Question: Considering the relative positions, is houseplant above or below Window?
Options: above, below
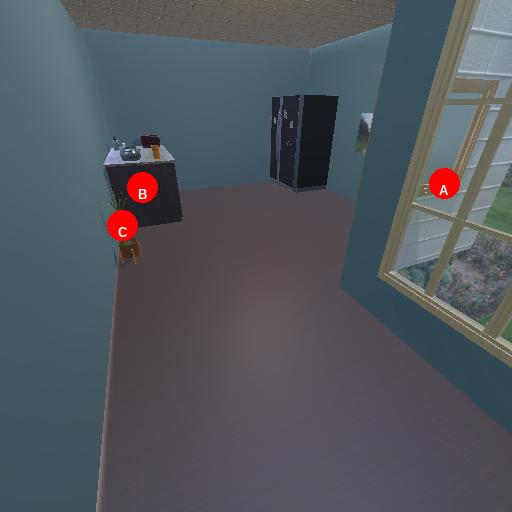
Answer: above